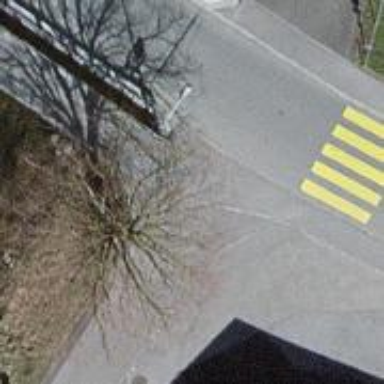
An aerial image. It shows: Sidewalk.